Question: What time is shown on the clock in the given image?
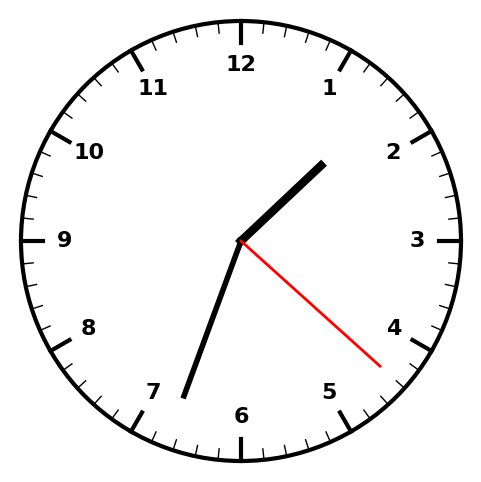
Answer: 01:33:22